Question: I want to get same output:

using the following sample data
'''
create table x
(
id int,
date datetime,
stat int
)
insert into x
values (1, '2017-01-01', 100), (1, '2017-01-03', 100), (1, '2017-01-05', 100),
(1, '2017-01-07', 150), (1, '2017-01-09', 150), (1, '2017-02-01', 150),
(1, '2017-02-02', 100), (1, '2017-02-12', 100), (1, '2017-02-15', 100),
(1, '2017-02-17', 150), (1, '2017-03-09', 150), (1, '2017-03-11', 150),
(2, '2017-01-01', 100), (2, '2017-01-03', 100), (2, '2017-01-05', 100),
(2, '2017-01-07', 150), (2, '2017-01-09', 150), (2, '2017-02-01', 150),
(2, '2017-02-02', 100), (2, '2017-02-12', 100), (2, '2017-02-15', 100),
(2, '2017-02-17', 150), (2, '2017-03-09', 150), (2, '2017-03-11', 150)
'''
I tried to use something like this
'''
with a as
(
select
id, date,
ROW_NUMBER() over (partition by date order by id) as rowNum
from
x
), b as
(
select
id, date,
ROW_NUMBER() over (partition by id, stat order by date) as rowNum
from
x
)
select min(b.date)
from a
join b on b.id = a.id
having max(a.date) > max(b.date)
'''
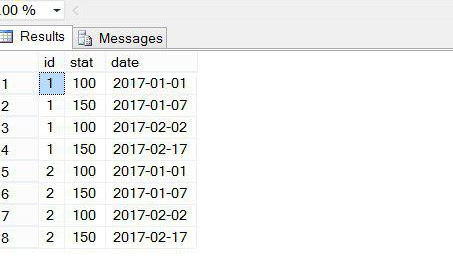
Answer: What you are looking for is a <URL> scenario, where you only have islands. In this scenario what defines the start of an island is a change in the 'stat' value within a 'id', while evaluating the dataset in 'date' order.
The <URL> window function is used below to compare values across rows, and see if you need to include it in the output.
'''
select b.id
, b.stat
, b.date
from (
select a.id
, a.date
, a.stat
, case lag(a.stat,1,NULL) over (partition by a.id order by a.date asc) when a.stat then 0 else 1 end as include_flag
from x as a
) as b
where b.include_flag = 1
'''